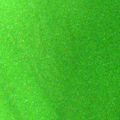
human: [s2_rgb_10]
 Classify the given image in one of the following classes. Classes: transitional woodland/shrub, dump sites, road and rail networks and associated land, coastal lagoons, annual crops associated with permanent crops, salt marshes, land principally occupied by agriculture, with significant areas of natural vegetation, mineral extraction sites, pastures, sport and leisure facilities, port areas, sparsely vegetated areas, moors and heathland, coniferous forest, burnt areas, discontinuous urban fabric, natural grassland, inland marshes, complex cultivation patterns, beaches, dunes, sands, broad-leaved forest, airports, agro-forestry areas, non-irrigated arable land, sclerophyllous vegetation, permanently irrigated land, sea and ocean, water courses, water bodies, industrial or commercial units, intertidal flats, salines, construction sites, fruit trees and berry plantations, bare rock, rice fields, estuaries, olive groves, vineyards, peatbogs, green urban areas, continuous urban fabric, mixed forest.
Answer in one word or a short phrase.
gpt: coastal lagoons